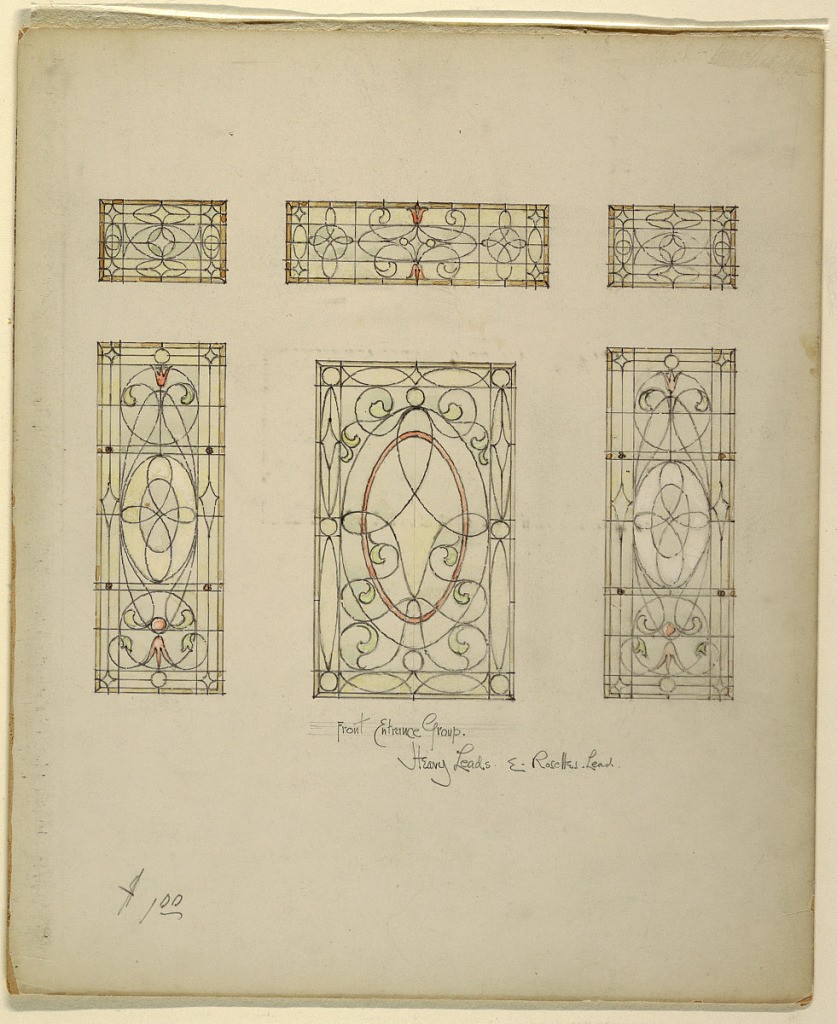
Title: Front entrance group stained glass windows
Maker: John C. Wolf
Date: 1890–1900
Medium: Brush and watercolor on illustration board
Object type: Drawing
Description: Six stained glass window designs with curled vines and red tulips.